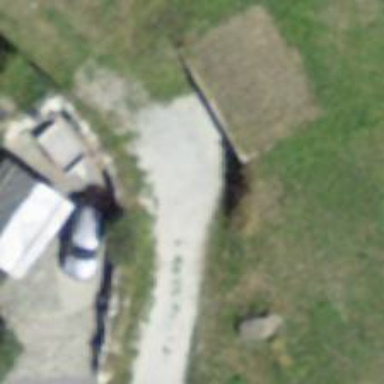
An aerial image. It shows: Driveway with grade1 pebblestone surface.